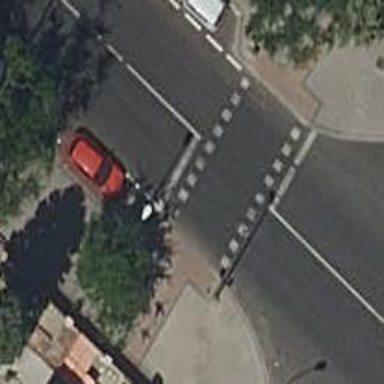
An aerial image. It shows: Footway crossing equipped with traffic signals.